Question: I've got this image:
I want to code this image (just the bar, not the background - background can change) using html and css3. It has to be scalable in height and width. What's the best technique to do that? Thanks.
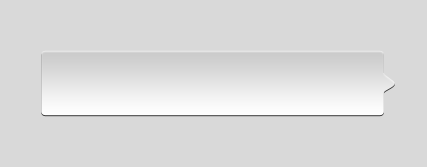
Answer: OK you can try this (tested in Firefox 11 only)...
'''
<div class="bubble">
<div class="content">
Some content can go inside this bubble...
</div>
<div class="arrow"><div class="arrow-shadow"></div></div>
</div>
'''
'''
.bubble
{
background:#D0D0D0;
background-image: -ms-linear-gradient(top, #BBB 0%, #EEE 100%);
background-image: -moz-linear-gradient(top, #BBB 0%, #EEE 100%);
background-image: -o-linear-gradient(top, #BBB 0%, #EEE 100%);
background-image: -webkit-gradient(linear, left top, left bottom, color-stop(0, #BBB), color-stop(1, #EEE));
background-image: -webkit-linear-gradient(top, #BBB 0%, #EEE 100%);
background-image: linear-gradient(top, #BBB 0%, #EEE 100%);
border-radius:10px;
border-top:2px solid #EEE;
border-bottom:2px solid #AAA;
position:relative;
width:380px;
height:100px;
}
.bubble .content
{
padding:10px;
}
/* Arrow */
.bubble .arrow {
position:absolute;
top:50%;
left:100%;
margin-top:-12px;
}
.bubble .arrow:after,
.arrow .arrow-shadow
{
border:10px solid Transparent;
border-color:rgba(255,255,255,0) rgba(255,255,255,0) rgba(255,255,255,0) rgba(255,255,255,0);
content:' ';
height:0;
position:absolute;
width:0;
}
.bubble .arrow:after
{
border-left-color:#D3D3D3;
}
.arrow .arrow-shadow
{
height:3px;
border-left-color:#AAA;
}
'''
It's a bit of a hack in my opinion, but it seems to get fairly close to what you want. The only things that may be an issue are:
1. Backwards compatibility. Older versions of IE might choke so it'd be worth testing it and hacking IE compatibility as required.
2. If the box becomes too big, the arrow might look a different colour to the box. I can't figure out a way around this, so you might have better results putting the arrow in a static location.
You can find a JSFiddle here: <URL>